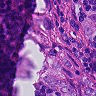
Metastatic tissue present: yes